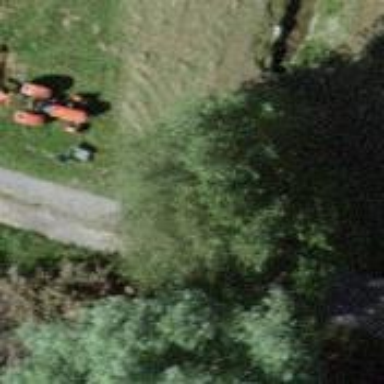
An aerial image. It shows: Culvert tunnel.